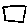
Label: square